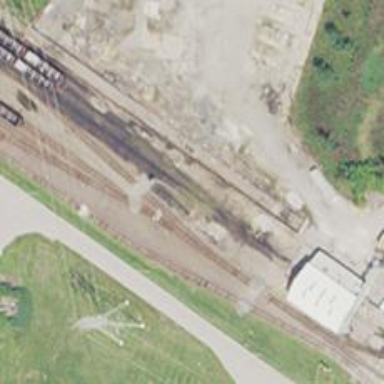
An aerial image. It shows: Railway spur service.